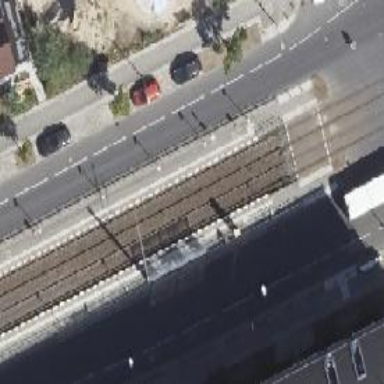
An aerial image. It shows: Tram stop position for public transport.